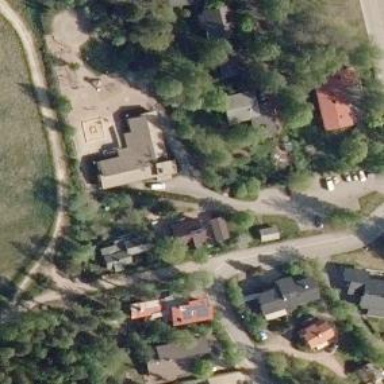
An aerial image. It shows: Kindergarten.